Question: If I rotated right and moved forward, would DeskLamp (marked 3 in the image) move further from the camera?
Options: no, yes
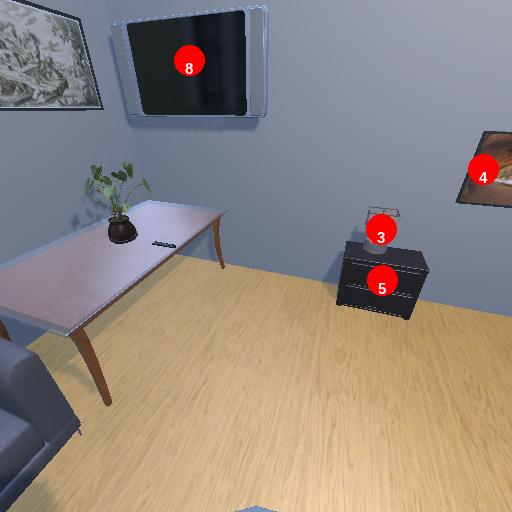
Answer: no